Question: Note that I am using the following version of Python:
> (venv) C:\Users\NBenton\PycharmProjects\RES3D_BETA>python Python 3.6.5
(v3.6.5:f59c0932b4, Mar 28 2018, 16:07:46) [MSC v.1900 32 bit (Intel)]
on win32
I have tried using the following two scripts to download a single GIF file via a URL.
1)
'''
from urllib.request import urlretrieve
urlretrieve('http://www.iframeapps.dcnr.state.pa.us/topogeo/PaGWIS_search/DisplayReportImage.aspx?id=IM209132',
"C:/Users/NBenton/PycharmProjects/RES3D_BETA/image1.gif")
'''
2)
'''
from urllib import request
request.urlretrieve("http://www.iframeapps.dcnr.state.pa.us/topogeo/PaGWIS_search/DisplayReportImage.aspx?id=IM209132",
"image2.gif")
'''
For each of these scripts, the process finishing with exit code 0 - so nothing catastrophic occurred as I far I can tell.
However, both output files (image1.gif and image2.gif) appear as so when viewing each:

Can anyone offer some insight on this problem? Indeed similar (almost identical) cases are on stackoverflow but not like this.
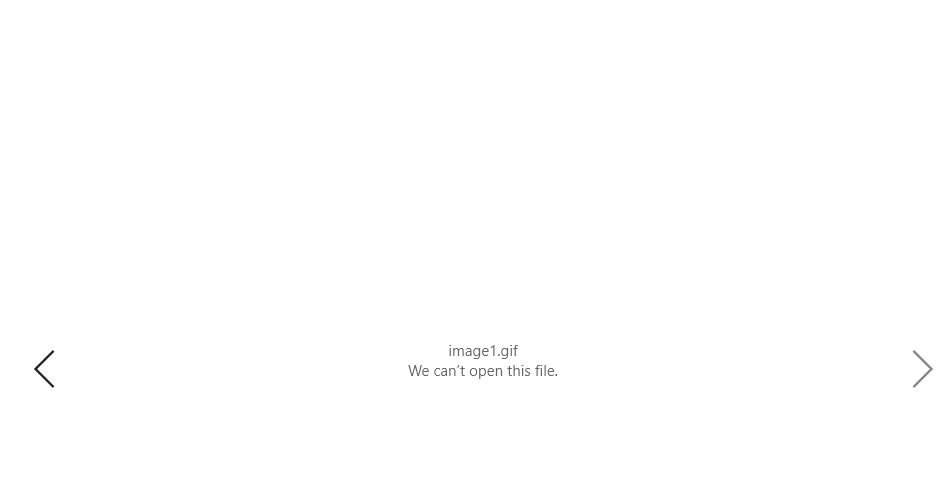
Answer: The URL being retrieved isn't the image source but an HTML document containing the image.
When you run (or open the URL in the browser):
'''
curl http://www.iframeapps.dcnr.state.pa.us/topogeo/PaGWIS_search/DisplayReportImage.aspx?id=IM209132
'''
You can view the image 'src' in the source document of the document.
'''
<!--...-->
<div style="text-align: center;">
<img id="imgPhoto" src="./WellReports/<maskedpath>/IM209132.gif" width="100%" border="0" />
</div>
'''
The 'src' for the image shows that its location is relative to the URL path i.e.
'''
http://www.iframeapps.dcnr.state.pa.us/topogeo/PaGWIS_search/WellReports/<maskedpath>/IM209132.gif
'''